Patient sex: M
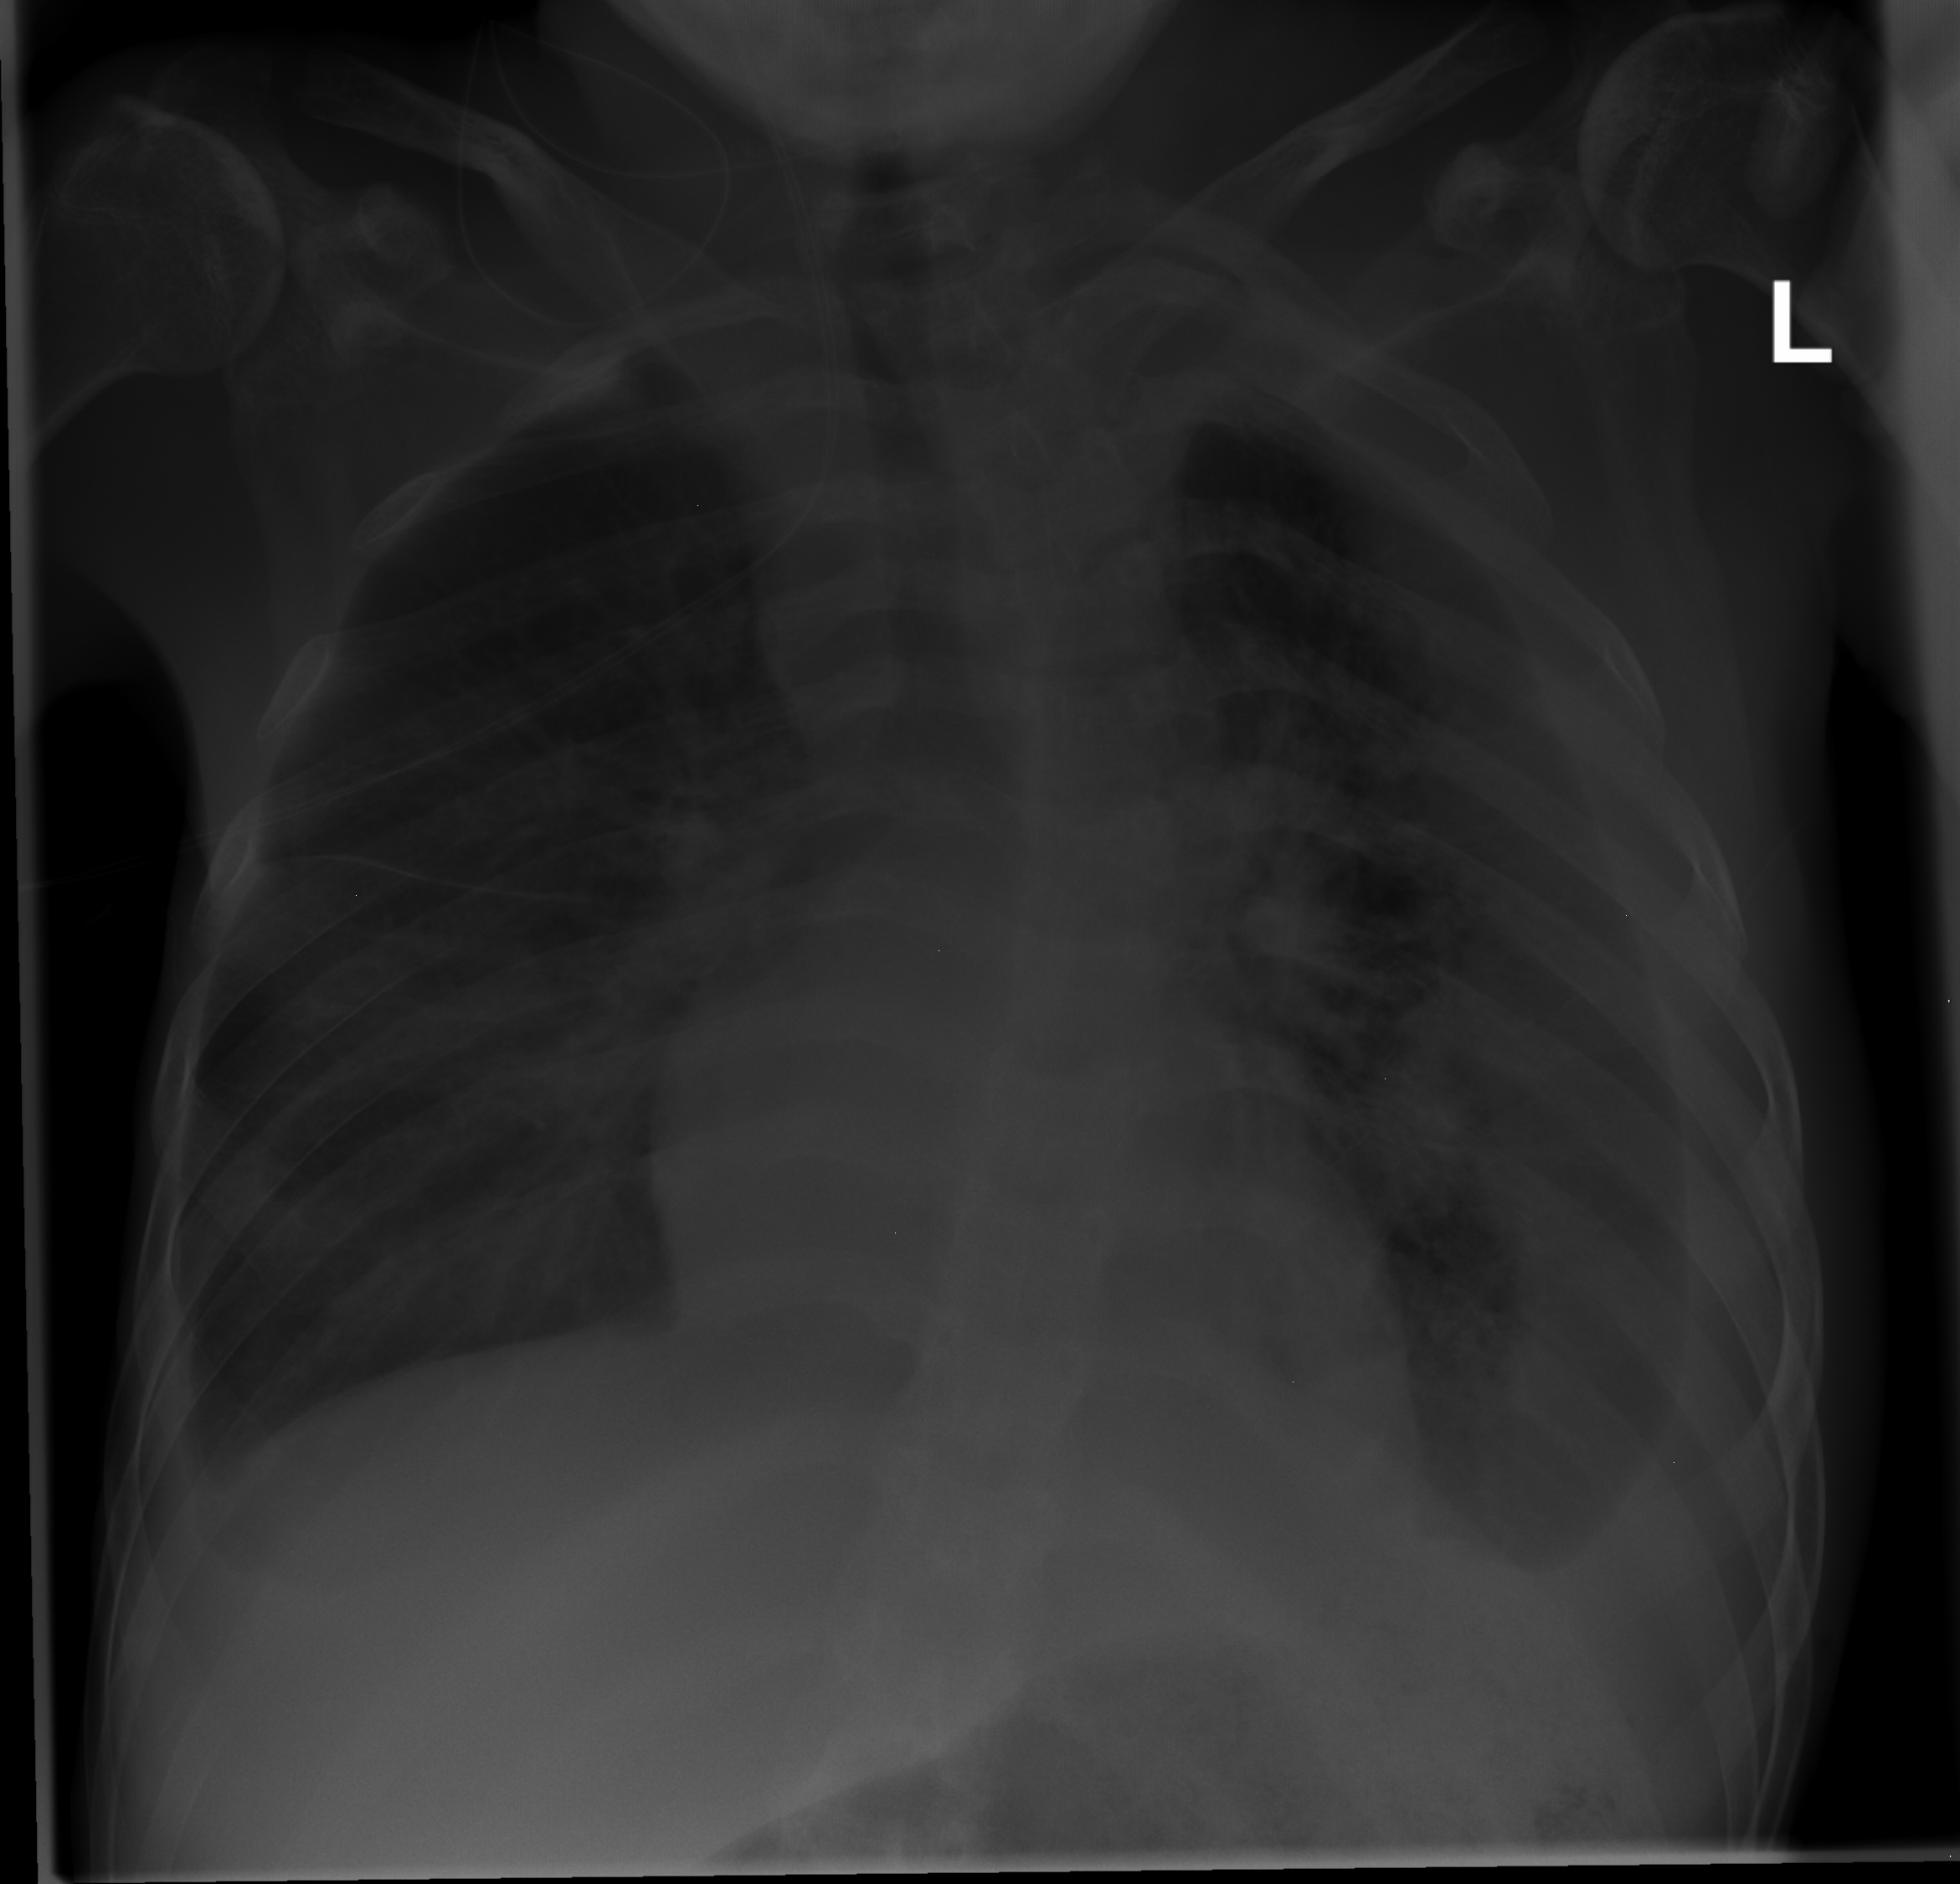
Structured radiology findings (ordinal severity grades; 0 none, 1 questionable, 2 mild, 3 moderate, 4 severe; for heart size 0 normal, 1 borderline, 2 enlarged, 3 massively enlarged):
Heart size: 0
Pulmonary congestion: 2
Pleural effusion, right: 2
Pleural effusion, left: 3
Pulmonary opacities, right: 0
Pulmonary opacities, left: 3
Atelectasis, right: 2
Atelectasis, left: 2